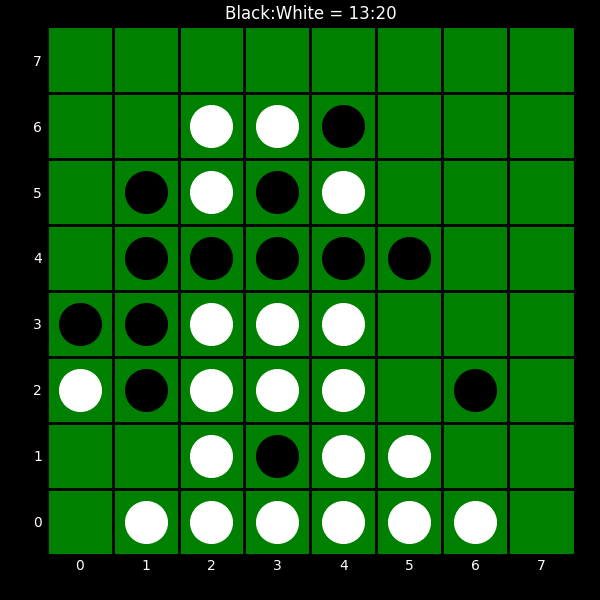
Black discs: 13
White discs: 20